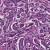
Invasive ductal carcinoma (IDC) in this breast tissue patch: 1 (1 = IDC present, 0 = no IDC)